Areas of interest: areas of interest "Badminton Court"
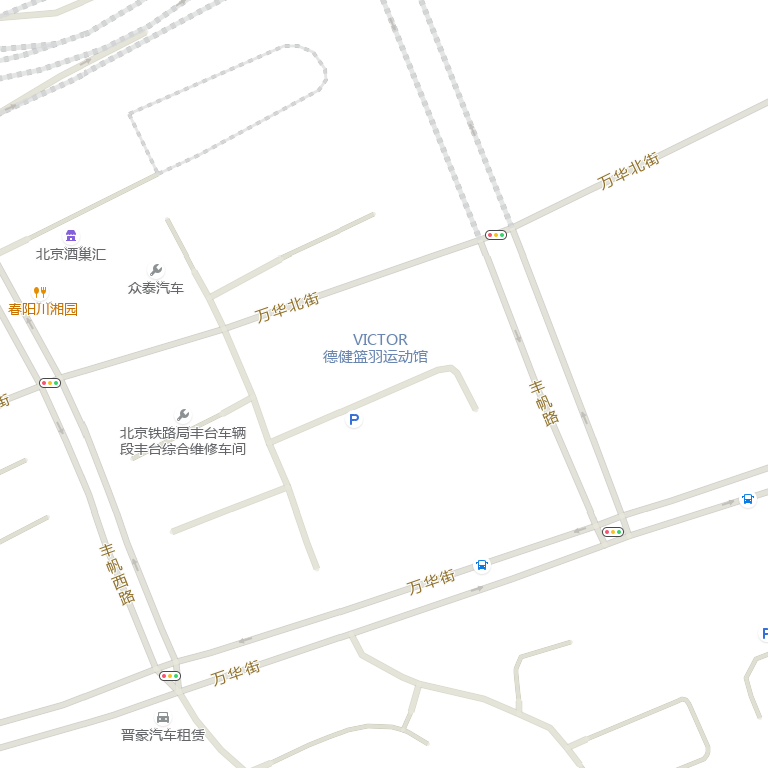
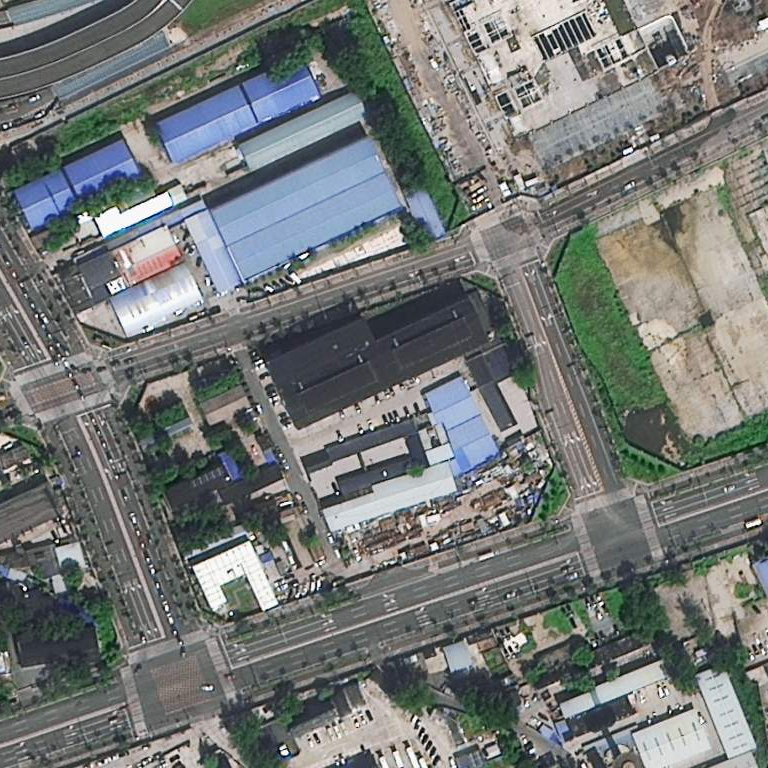